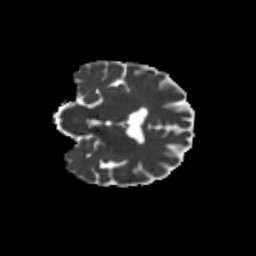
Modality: MD
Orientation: coronal
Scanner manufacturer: siemens
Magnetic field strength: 3 T
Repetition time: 9.2 s
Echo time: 0.084 s